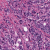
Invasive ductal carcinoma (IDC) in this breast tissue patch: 1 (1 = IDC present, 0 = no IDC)